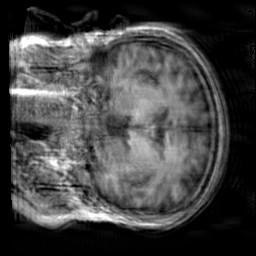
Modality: T1w
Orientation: coronal
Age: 33
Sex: male
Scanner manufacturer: siemens
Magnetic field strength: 3 T
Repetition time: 2.3 s
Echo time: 0.00303 s